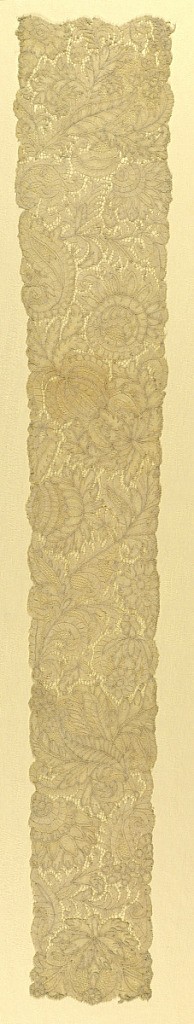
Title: Cap streamers
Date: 1700–1750
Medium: linen Technique: bobbin lace, Brussels style
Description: Cap streamers with a design of plumed leaves and pomegranate motifs.